Current action and preconditions to check: trajectory_clear

Your task: For each precondition in the list above, predict whether it will hold at this action.

Consider the current scene as observed from the mobile robot's camera, and analyze the predicted future states of all dynamic agents (e.g., people, animals, vehicles, or any moving entities) within the NEXT SECOND.

IMPORTANT: Only answer "very likely" if you are absolutely certain—based on strong, clear evidence—that a dynamic agent will violate the precondition in the predicted future state. Do NOT answer "very likely" for unlikely, ambiguous, or low-probability risks.

Ask yourself for each precondition: Is there a high probability, with clear and convincing evidence, that the predicted future states of any dynamic agent will interfere with the predicted future state of the currently executing action within the NEXT SECOND, causing that precondition to fail?

Assess the risk level based on these predictions. Use "likely" or "very likely" if motions create a clear risk of interference.

Use "neutral" or "improbable" if agents are nearby but their predicted paths are clearly diverging or non-conflicting.

Failure Risk Categories: "very improbable", "improbable", "neutral", "likely", "very likely"

Answer Format: Output ONLY the probability_of_failure value from these categories: "very improbable", "improbable", "neutral", "likely", "very likely"

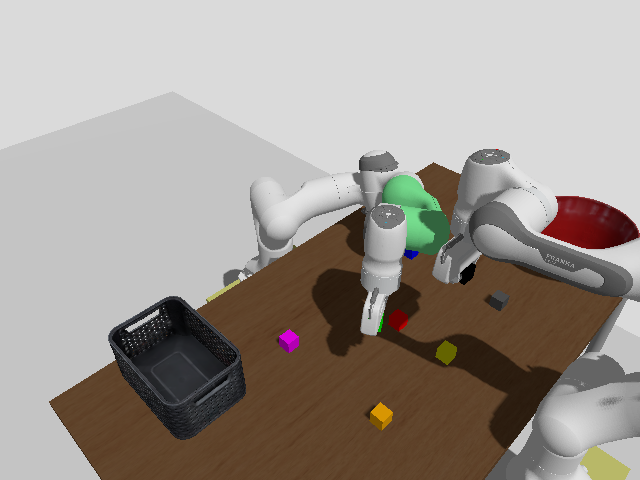

Answer: likely